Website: home-depot
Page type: payment
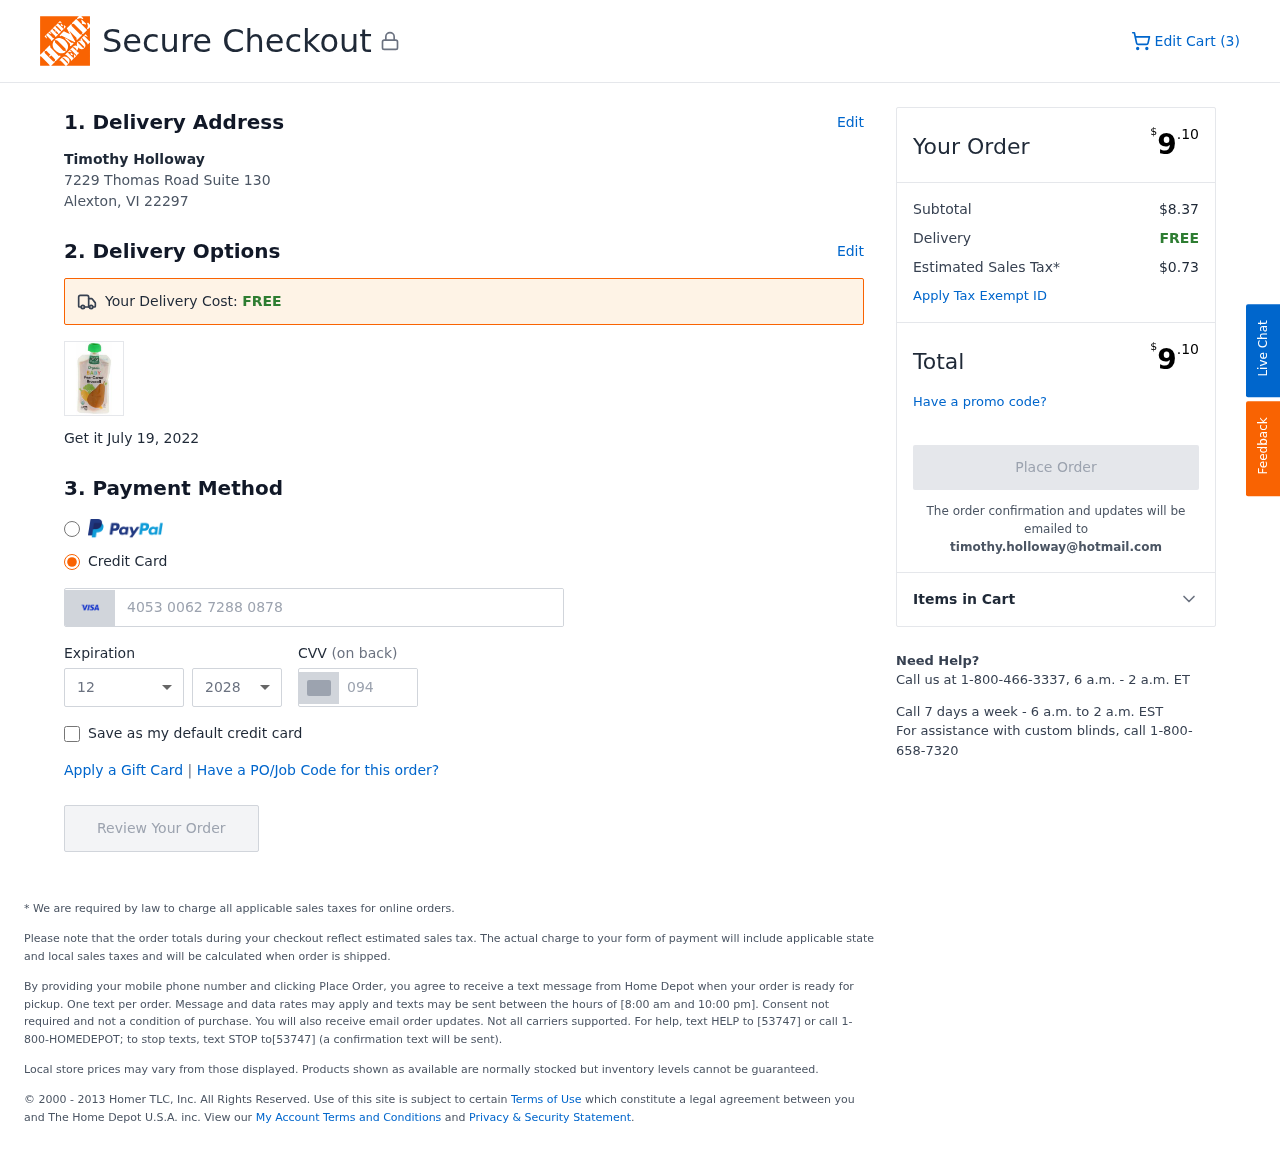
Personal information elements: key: PII_CARD_CVV
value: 094
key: PII_CARD_EXPIRY_MONTH
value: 12
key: PII_CARD_EXPIRY_YEAR
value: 28
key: PII_CARD_NUMBER
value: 4053 0062 7288 0878
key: PII_CITY_STATE_ZIP
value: Alexton, VI 22297
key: PII_EMAIL
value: timothy.holloway@hotmail.com
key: PII_FULLNAME
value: Timothy Holloway
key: PII_STREET
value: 7229 Thomas Road Suite 130
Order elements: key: ORDER_NUM_ITEMS
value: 3
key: ORDER_DELIVERY_DATE
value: July 19, 2022
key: ORDER_TOTAL
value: $9.10
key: ORDER_SUBTOTAL
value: $8.37
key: ORDER_SHIPPING_COST
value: FREE
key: ORDER_TAX
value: $0.73